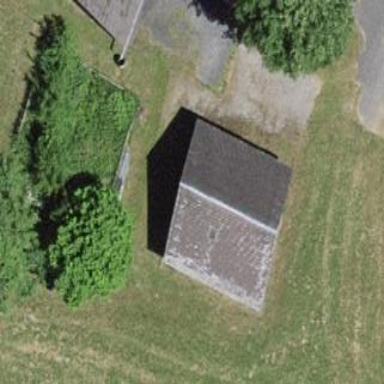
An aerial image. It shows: Shed.